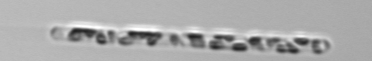
Label: Dactyliosolen_fragilissimus